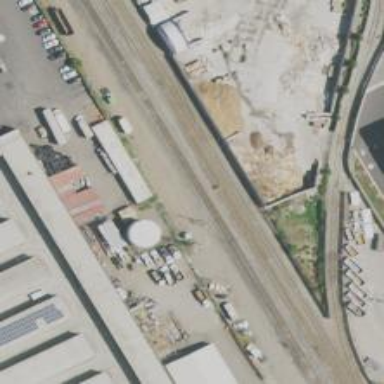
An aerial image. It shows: Railway signal.